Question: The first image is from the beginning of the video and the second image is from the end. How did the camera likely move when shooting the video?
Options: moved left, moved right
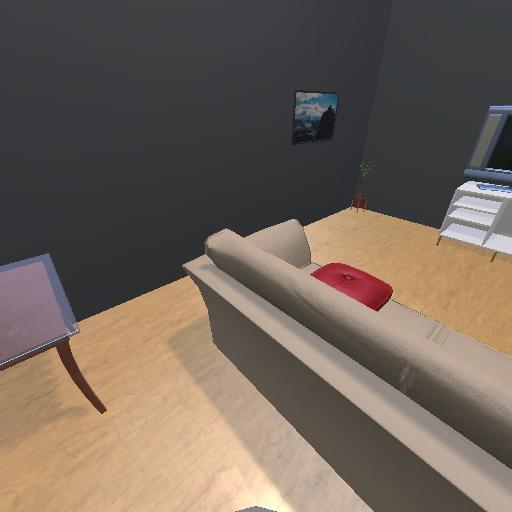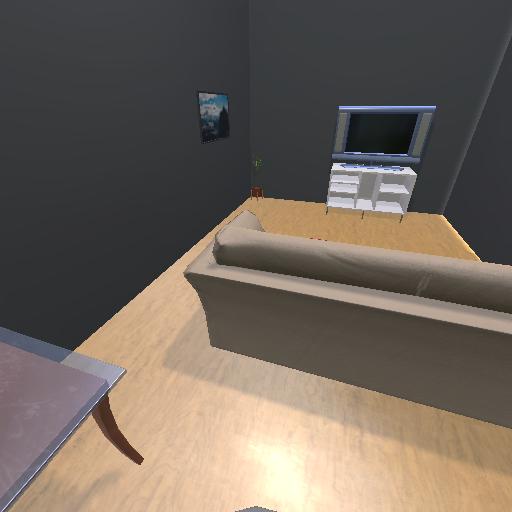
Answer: moved left